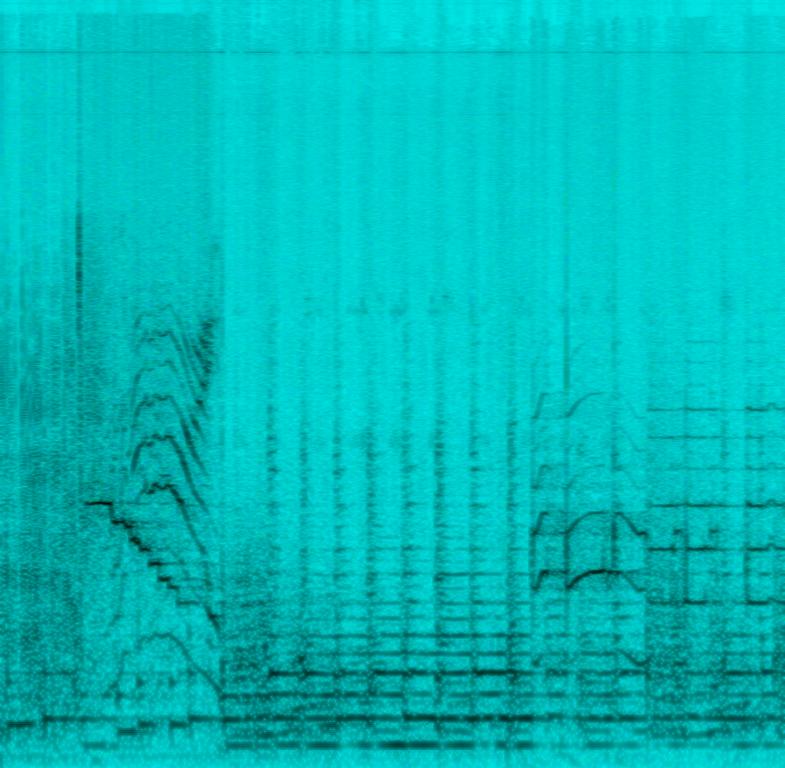
This music is an animated instrumental. The tempo is fast with a lively cello bass line , viola and violin harmony with a  lead strung instrument which is either an Auto Harp or electric guitar. There is a child’s voice superimposed on the music with incoherent words and a lot of static. The music is lively, intense,playful, fun, cheerful, animated and breezy. This music is an animated Pop.